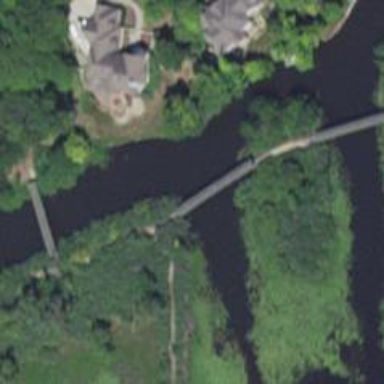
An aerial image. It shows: Covered footway on bridge.